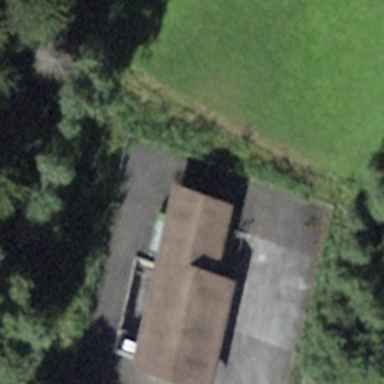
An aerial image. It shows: Service building.